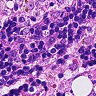
Metastatic tissue present: no